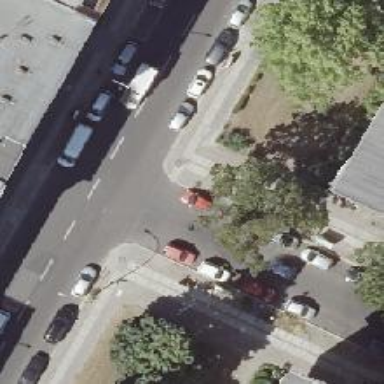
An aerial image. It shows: Residential road with asphalt surface and separate sidewalks. There are parallel parking lanes on both sides.